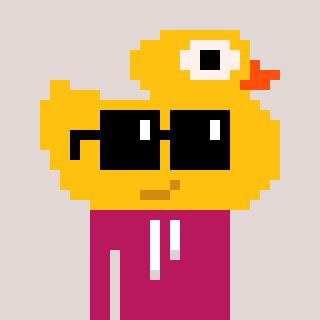
a pixel art character with square black sunglasses, a ducky-shaped head and a darkpink-colored body on a warm background